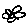
Label: flower